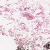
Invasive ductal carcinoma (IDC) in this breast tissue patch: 0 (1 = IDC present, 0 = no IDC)